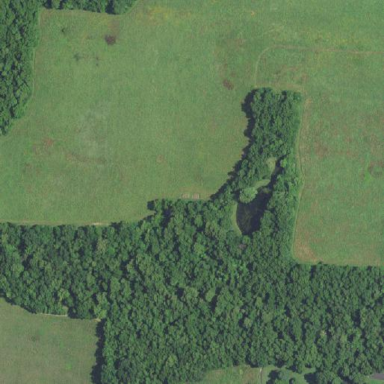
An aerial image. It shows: Serene woodland landscape.